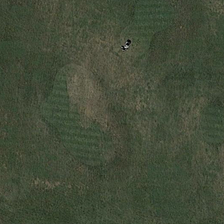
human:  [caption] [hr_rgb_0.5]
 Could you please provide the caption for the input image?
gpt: a green tree is near a piece of green meadow .

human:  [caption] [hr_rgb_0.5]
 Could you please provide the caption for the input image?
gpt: a green tree is near a piece of green meadow .

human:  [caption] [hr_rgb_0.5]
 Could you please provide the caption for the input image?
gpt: a green tree is near a piece of green meadow .

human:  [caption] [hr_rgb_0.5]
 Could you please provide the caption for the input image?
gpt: a green tree is near a piece of green meadow .

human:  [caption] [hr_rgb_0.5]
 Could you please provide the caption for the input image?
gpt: a green tree is near a piece of green meadow .